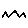
Label: zigzag